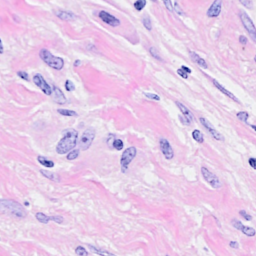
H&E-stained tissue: Breast